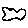
Label: cloud